Question: I have an email dispatch table that needs to hold in excess of 4 million rows. A particular report also needs to reference this table to produce some stats, and it's taking longer than I would like to run (Currently around 30 seconds).
I have checked the estimated execution plan, which shows that 94% of the cost is incurred by a single predicate (If I am interpreting this correctly).
Note the following example shows small snippets to keep it brief. Other indexes are in place targeted at other queries.

Predicate:
'''
[EmsDb].[dbo].[MailDispatchPending].[MailCampaignId]=[@MailCampaignId] OR [@MailCampaignId] IS NULL
'''
This I believe is pointing to the following SQL:
'''
WHERE @MailCampaignId IS NULL OR MailCampaignId = @MailCampaignId -- Restrict to mail campaign where parameter passed
'''
I have attempted to improve performance by testing the following indexes. Neither influence the execution plan output, or improve query speed.
'''
/****** Object: Index [IX_MailCampaignId] Script Date: 11/27/2013 11:21:00 ******/
CREATE NONCLUSTERED INDEX [IX_MailCampaignId] ON [dbo].[MailDispatchPending]
(
[MailCampaignId] ASC
)WITH (PAD_INDEX = OFF, STATISTICS_NORECOMPUTE = OFF, SORT_IN_TEMPDB = OFF, IGNORE_DUP_KEY = OFF, DROP_EXISTING = OFF, ONLINE = OFF, ALLOW_ROW_LOCKS = ON, ALLOW_PAGE_LOCKS = ON) ON [PRIMARY]
GO
/****** Object: Index [IX_MailCampaignId] Script Date: 11/27/2013 11:21:00 ******/
CREATE NONCLUSTERED INDEX [IX_MailCampaignId] ON [dbo].[MailDispatchPending]
(
[Id] ASC,
[MailCampaignId] ASC
)WITH (PAD_INDEX = OFF, STATISTICS_NORECOMPUTE = OFF, SORT_IN_TEMPDB = OFF, IGNORE_DUP_KEY = OFF, DROP_EXISTING = OFF, ONLINE = OFF, ALLOW_ROW_LOCKS = ON, ALLOW_PAGE_LOCKS = ON) ON [PRIMARY]
GO
'''
Can anyone suggest a better type of index or different strategy to help me improve performance here?
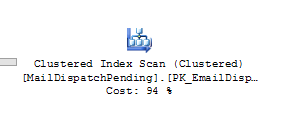
Answer: Don't use this approach:
'''
WHERE @MailCampaignId IS NULL OR MailCampaignId = @MailCampaignId
'''
Instead use:
'''
IF @MailCampaignId IS NULL
BEGIN
SELECT ..
FROM ...
END
ELSE
BEGIN
SELECT ..
FROM ...
WHERE MailCampaignId = @MailCampaignId
END
'''
It might feel like more work, but SQL-Server uses cached execution plans, and unless you force the recompile it will use the same execution plan whether the parameter is null or not. If you use the above approach you guarantee the correct plan is used depending on whether or not the parameter is null